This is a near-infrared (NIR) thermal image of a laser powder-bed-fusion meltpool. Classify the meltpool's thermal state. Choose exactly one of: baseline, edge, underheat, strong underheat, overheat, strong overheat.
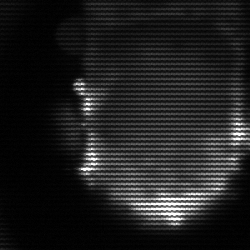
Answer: baseline